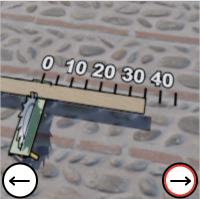
Task: length
Answer: 35
First scale value: 10.0